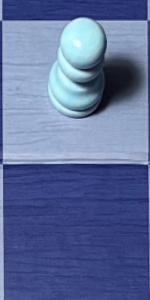
Label: Empty